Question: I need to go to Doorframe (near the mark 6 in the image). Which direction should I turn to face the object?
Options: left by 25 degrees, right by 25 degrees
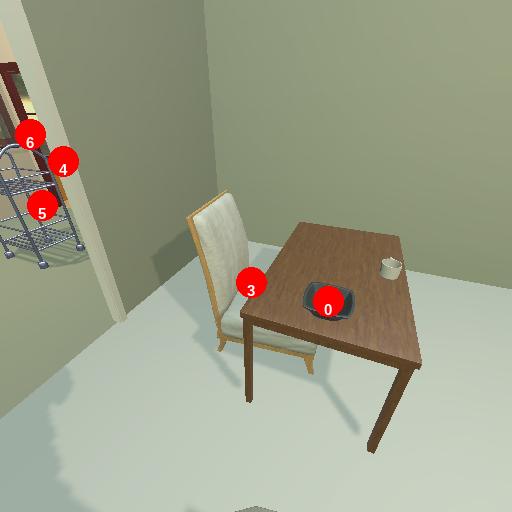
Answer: left by 25 degrees